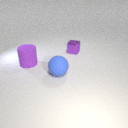
small purple metal cube to the right of large purple rubber cylinder